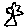
Label: tree